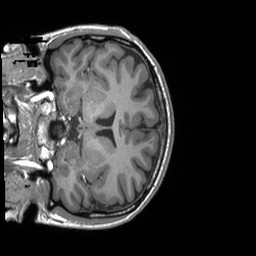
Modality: T1w
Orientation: coronal
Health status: ill
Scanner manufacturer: siemens
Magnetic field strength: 3 T
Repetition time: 2.3 s
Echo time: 0.00243 s